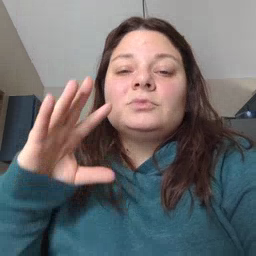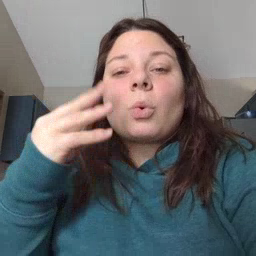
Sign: story